Question: I am running some tests using testNG and Selenium. The test data comes from a CSV file. In each step it is possible to take a screenshot of the page. I am trying to add this screenshot to the testNG HTML report (emailable report).
I am using this to add the img element;
'''
Reporter.log("<img src=\"file:///" + pathToScreen + "\" alt=\"\"/><br />");
'''
Now this works partially, because it is in fact adding this to the report as you can see in the screenshot below. But the HTML code does not seem to work.

Is the path to the image file wrong? I think so, but I am not sure how I can fix this.
UPDATE:
This is from the source code of the HTML report. Apparently its not even parsing it as HTML???
'''
<div class="messages">&lt;img src=&quot;file://C:\Users\myUSername\Desktop/screenshots/step 1_enter username_baseline.png&quot; alt=&quot;&quot;/&gt;&lt;/img&gt;</div>
'''
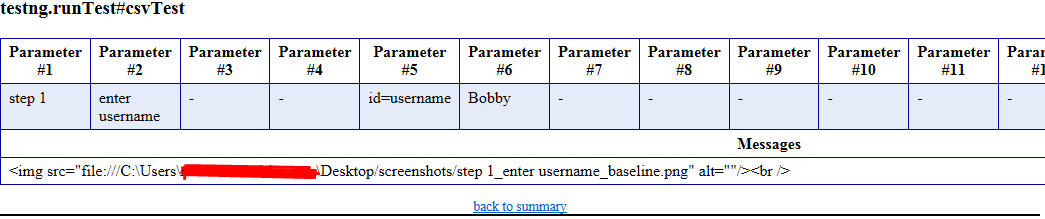
Answer: Ok apparantly I was looking at the wrong file. I was looking at the emailable-report.html while reporter.log sends everything to index.html. In the index.html file everything is working fine using the code in my first post.